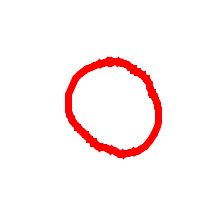
Shape: circle